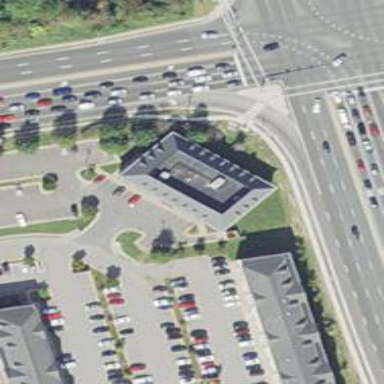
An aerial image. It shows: Building.